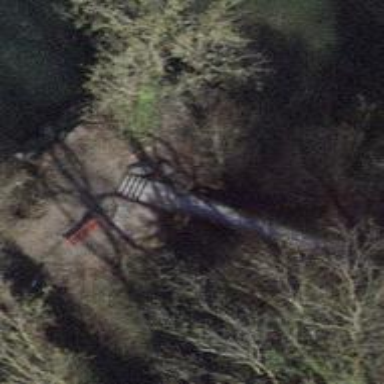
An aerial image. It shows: Unpaved path with bridge.